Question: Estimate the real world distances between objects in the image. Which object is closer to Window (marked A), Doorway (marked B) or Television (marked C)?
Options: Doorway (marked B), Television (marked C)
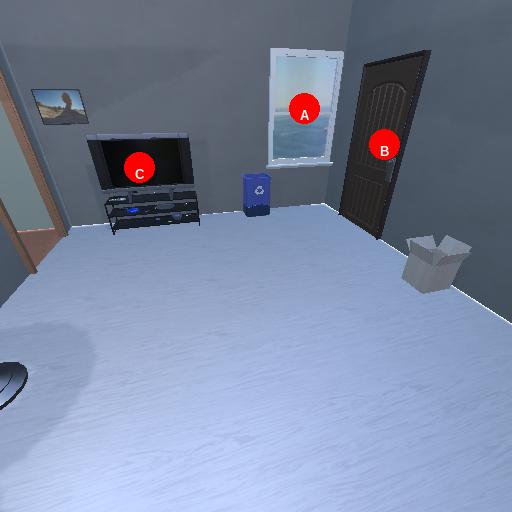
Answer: Doorway (marked B)